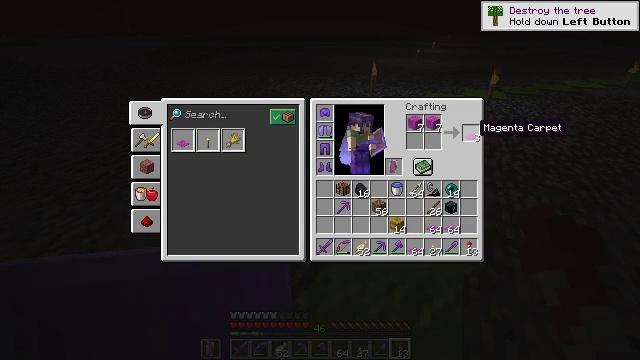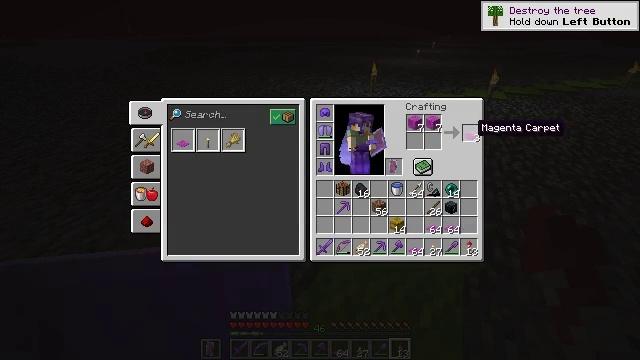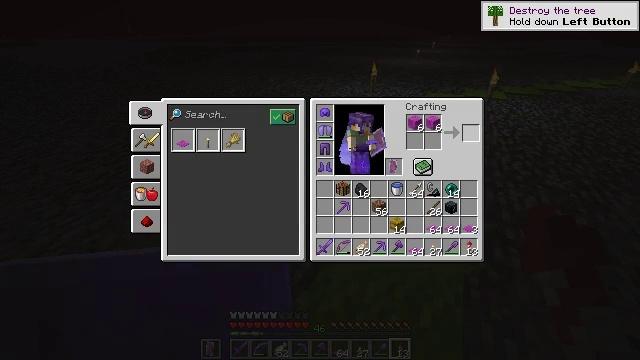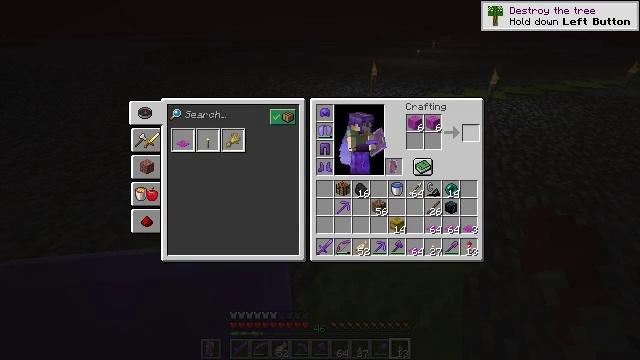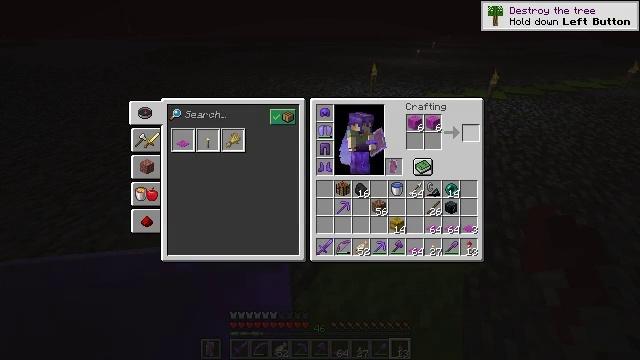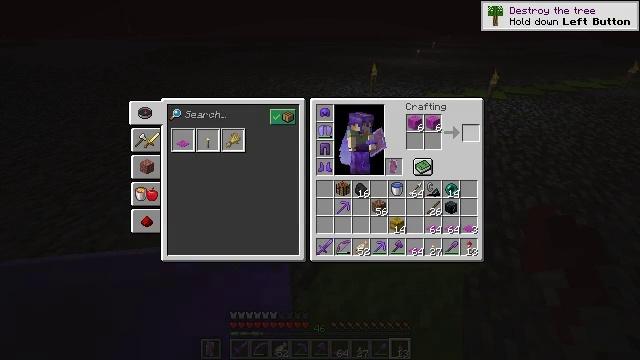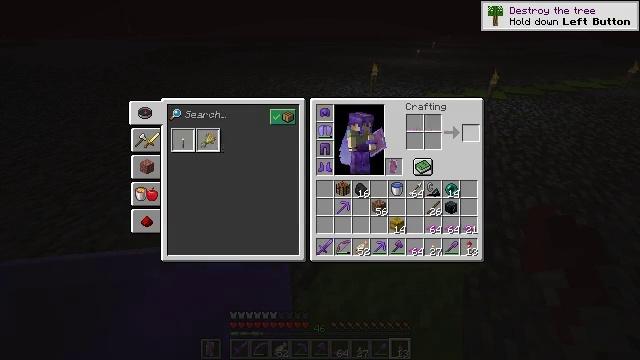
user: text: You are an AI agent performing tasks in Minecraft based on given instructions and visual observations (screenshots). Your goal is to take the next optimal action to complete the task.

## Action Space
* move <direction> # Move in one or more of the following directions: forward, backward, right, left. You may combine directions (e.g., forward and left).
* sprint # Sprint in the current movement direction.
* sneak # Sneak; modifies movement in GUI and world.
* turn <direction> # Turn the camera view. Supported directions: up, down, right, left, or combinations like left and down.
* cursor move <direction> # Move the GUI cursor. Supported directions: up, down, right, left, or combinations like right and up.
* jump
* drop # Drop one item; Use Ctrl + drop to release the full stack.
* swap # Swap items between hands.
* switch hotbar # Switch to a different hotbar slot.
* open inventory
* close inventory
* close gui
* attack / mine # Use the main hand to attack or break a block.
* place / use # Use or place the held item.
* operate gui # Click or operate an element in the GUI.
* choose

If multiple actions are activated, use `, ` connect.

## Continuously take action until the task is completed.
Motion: motion action
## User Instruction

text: Make a magenta carpet in the crafting table with magenta wool.
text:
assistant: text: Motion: sneak
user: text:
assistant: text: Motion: sneak, operate gui
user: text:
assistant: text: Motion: sneak, operate gui
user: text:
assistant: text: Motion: sneak, operate gui
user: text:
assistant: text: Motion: sneak, operate gui
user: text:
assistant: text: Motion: sneak, operate gui
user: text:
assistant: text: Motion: sneak, operate gui